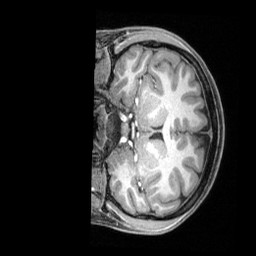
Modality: T1w
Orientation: coronal
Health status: healthy
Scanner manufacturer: siemens
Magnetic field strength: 3 T
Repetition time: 2.4 s
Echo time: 0.00201 s